Question: <URL>

- - -
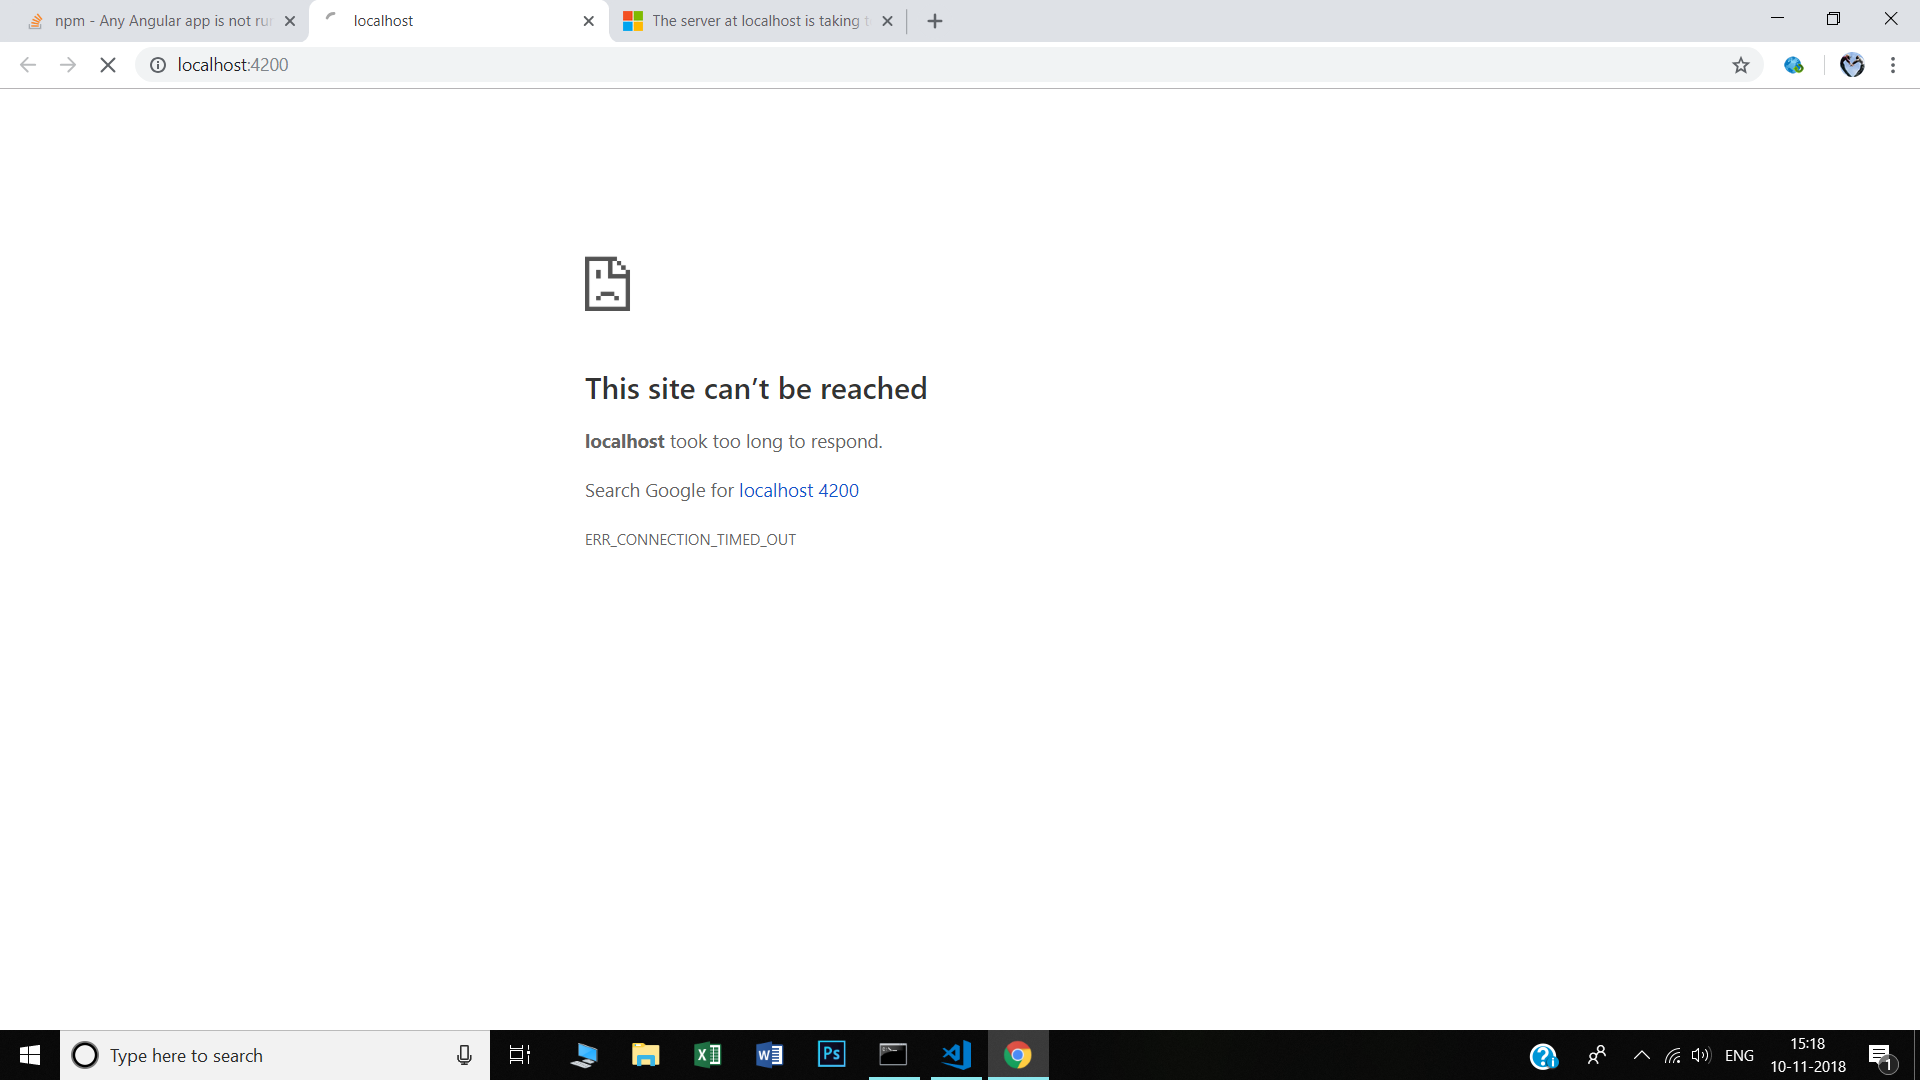
Answer: With the provided information, it is difficult to analyze the problem.
Still, I will try to give you a few hints on what may be the problem in your case.
- 'ng serve'- '4200''ng serve --port=4200'- 'ng serve --port=5678'-
Again, it would be really helpful if you further provided the console outputs.